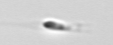
Label: flagellate_morphotype3